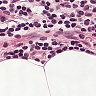
Metastatic tissue present: no